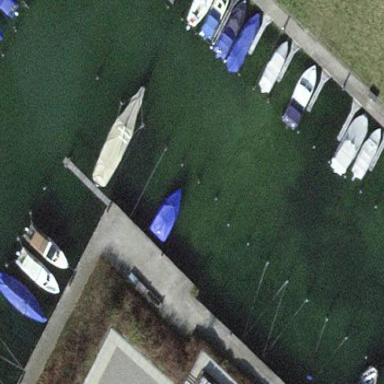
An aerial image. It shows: Marina on leisure land.